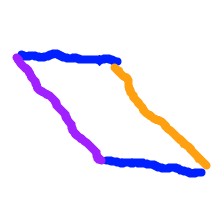
Shape: parallelogram